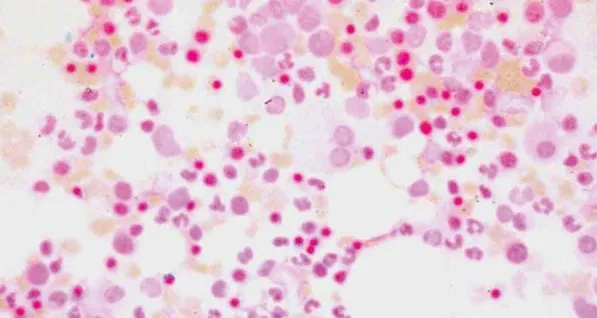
Ring sideroblasts seen in bone marrow of the patient (stained with Pearl's prussian blue).
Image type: pathology (h&e)